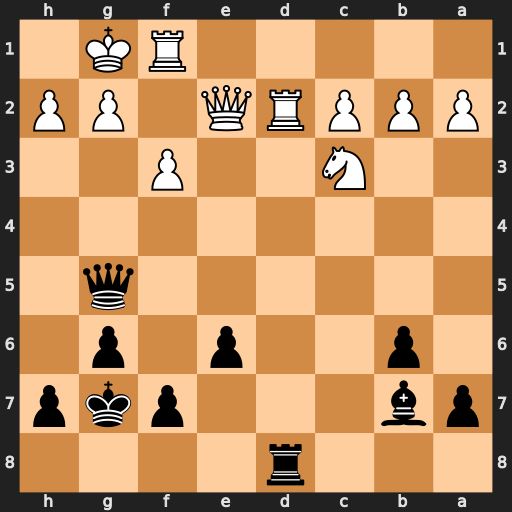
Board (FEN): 3r4/pb3pkp/1p2p1p1/6q1/8/2N2P2/PPPRQ1PP/5RK1
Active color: b
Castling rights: -
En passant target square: -
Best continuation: Rxd2 Rf2 Rxe2